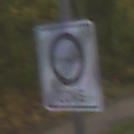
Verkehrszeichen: EndeUmweltzone
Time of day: MorningAfternoon
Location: Outdoor (Urban)
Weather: PartlyCloudy
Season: NotSpecified
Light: Natural